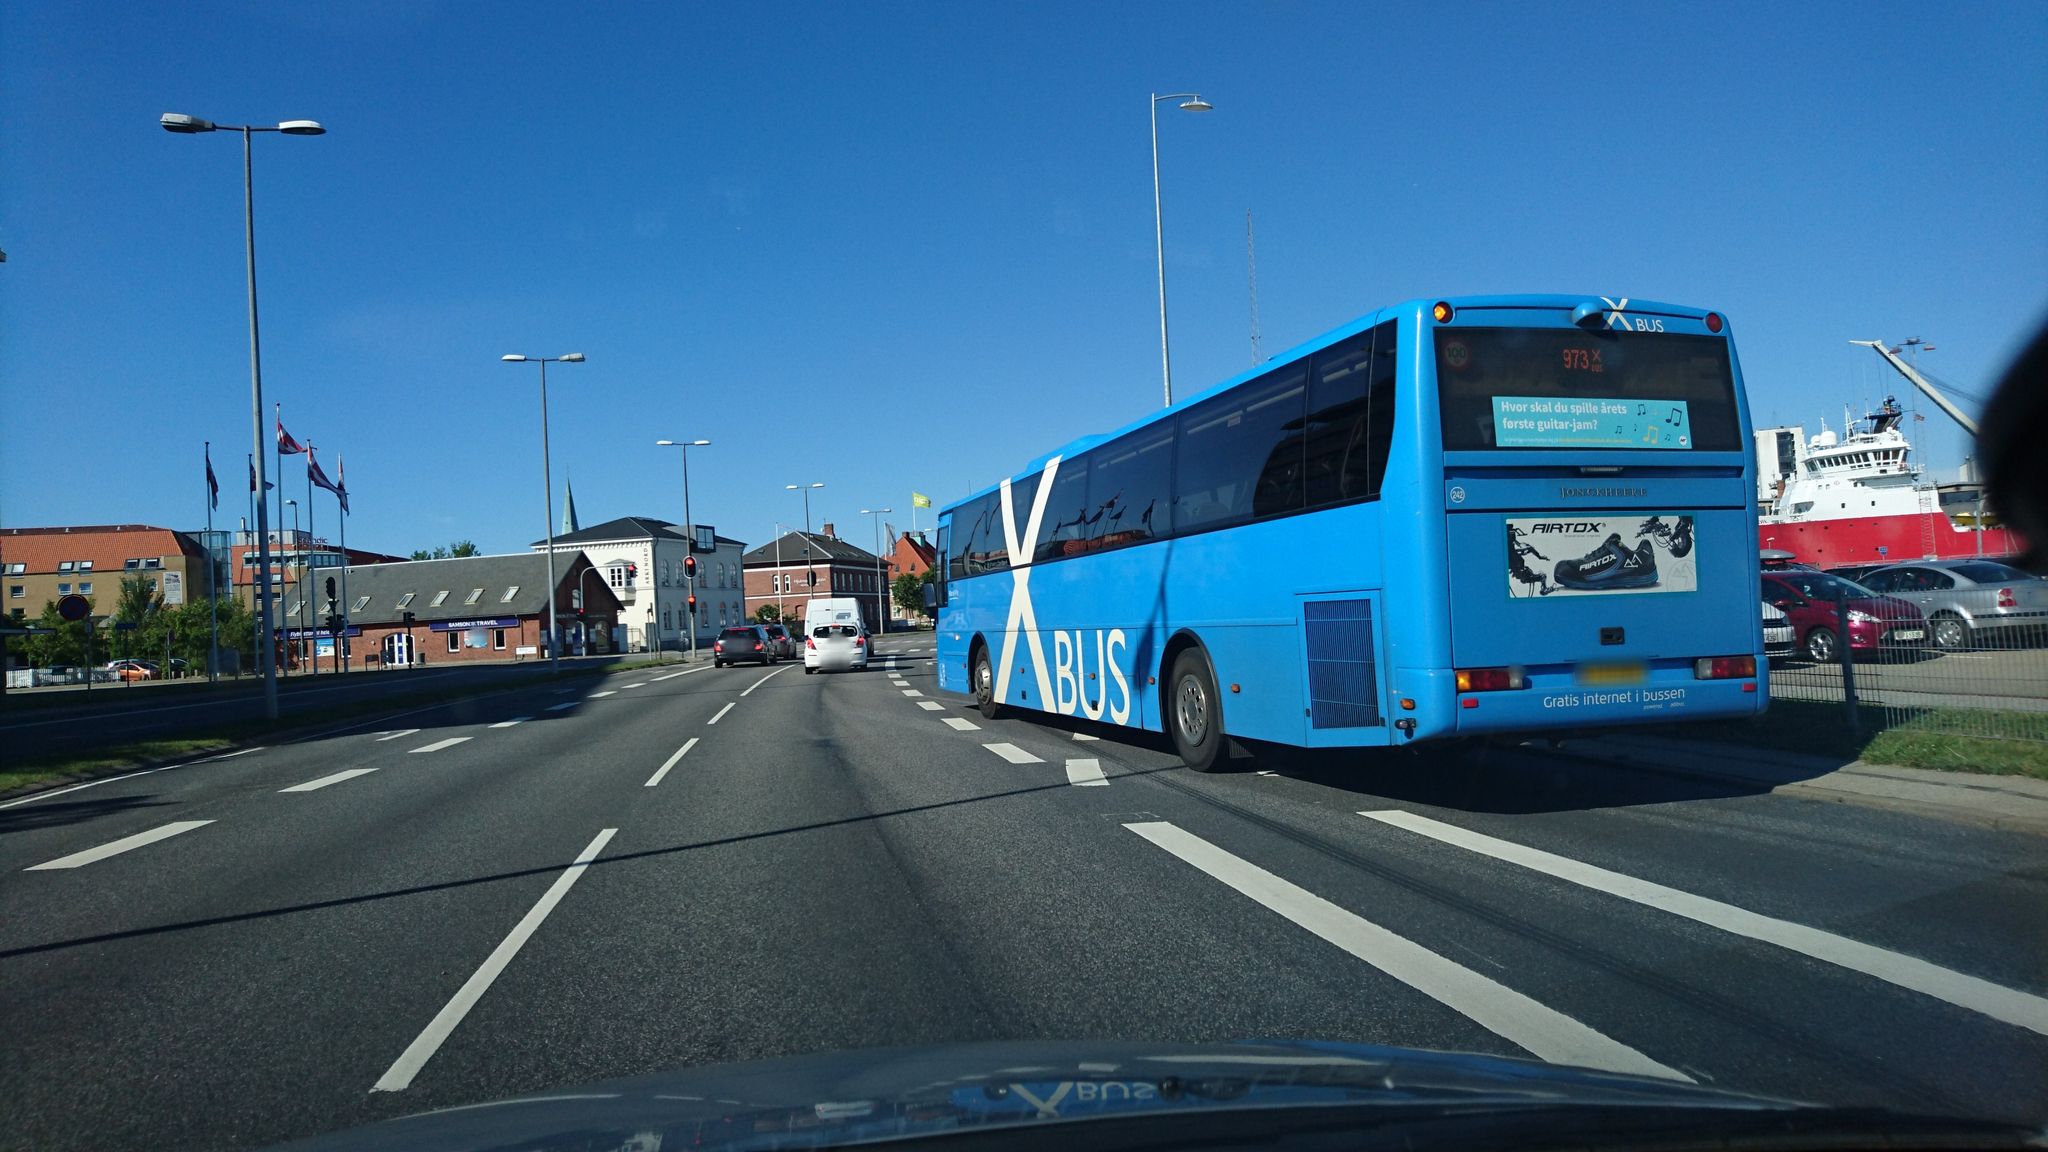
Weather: clear
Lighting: day
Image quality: good
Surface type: driving surface
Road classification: primary
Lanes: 2, 4
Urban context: suburban or peri-urban
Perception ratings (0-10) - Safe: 1.34, Lively: 4.96, Beautiful: 6.43, Boring: 5.88, Depressing: 4.36, Wealthy: 3.74